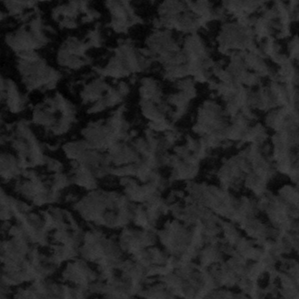
Label: frost